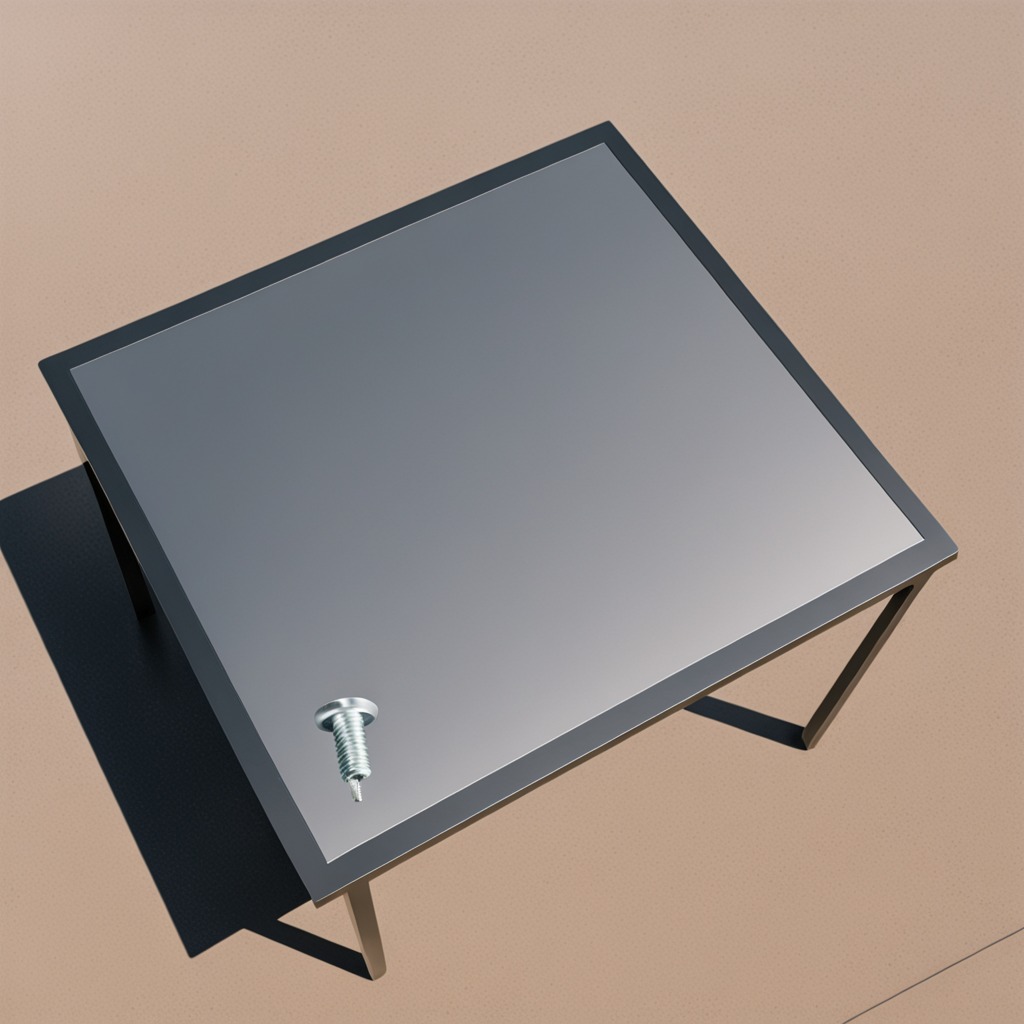
A metal screw is lying on the table.